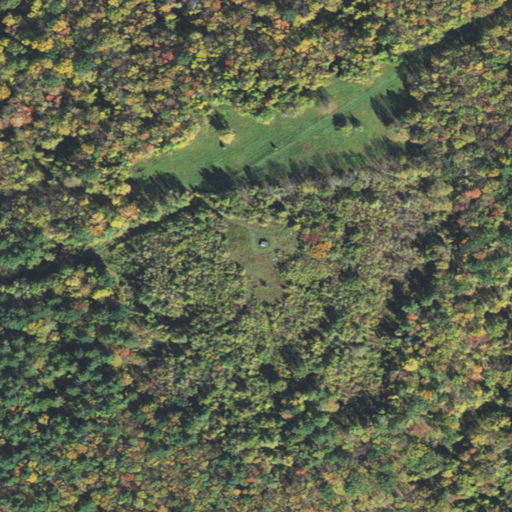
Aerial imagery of mountain in Massachusetts named Davis Hill containing deciduous forest, mixed forest, pasture, and evergreen forest